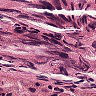
Metastatic tissue present: yes